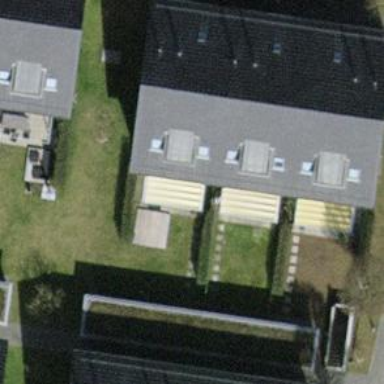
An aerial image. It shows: Building with tile roof.